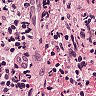
Metastatic tissue present: no